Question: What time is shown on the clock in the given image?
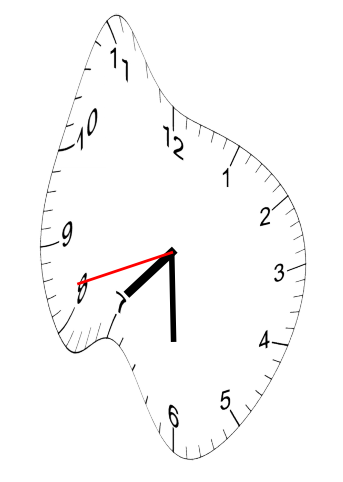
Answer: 07:29:42